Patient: sex M, age 76
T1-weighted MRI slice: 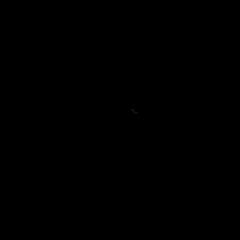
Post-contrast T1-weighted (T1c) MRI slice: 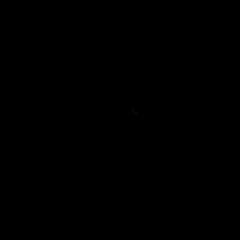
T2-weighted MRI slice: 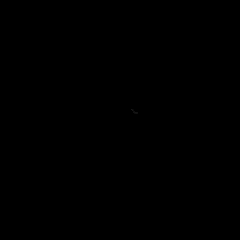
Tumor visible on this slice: no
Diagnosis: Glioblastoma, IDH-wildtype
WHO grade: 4